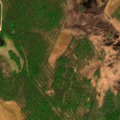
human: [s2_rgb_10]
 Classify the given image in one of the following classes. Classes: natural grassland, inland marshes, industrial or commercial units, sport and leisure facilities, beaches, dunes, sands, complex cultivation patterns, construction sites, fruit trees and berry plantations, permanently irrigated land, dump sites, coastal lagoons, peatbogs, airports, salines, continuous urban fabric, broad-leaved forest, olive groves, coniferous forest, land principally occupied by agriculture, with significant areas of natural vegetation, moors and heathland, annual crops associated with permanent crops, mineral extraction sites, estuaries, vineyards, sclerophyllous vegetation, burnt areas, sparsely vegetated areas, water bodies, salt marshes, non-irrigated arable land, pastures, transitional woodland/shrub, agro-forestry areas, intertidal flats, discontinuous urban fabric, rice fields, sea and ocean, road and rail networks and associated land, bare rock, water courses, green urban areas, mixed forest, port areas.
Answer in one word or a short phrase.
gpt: coniferous forest, transitional woodland/shrub, peatbogs